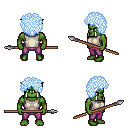
a pixel art fantasy rpg character, male body template, orc, green skin, white sleeveless shirt, magenta pants, white cyan curly afro hairstyle, spear, four views (front, back, left, right), 2x2 character sprite sheet, small pixel art, hard edges, no anti-aliasing